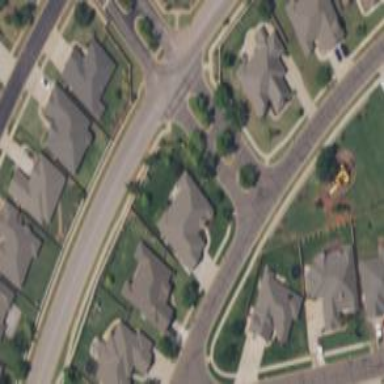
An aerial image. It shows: Residential road.